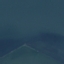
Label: SeaLake